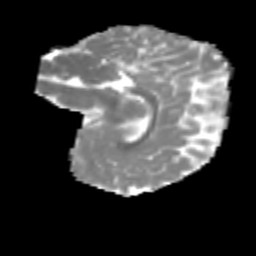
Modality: MD
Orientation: sagittal
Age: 8
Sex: female
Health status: healthy